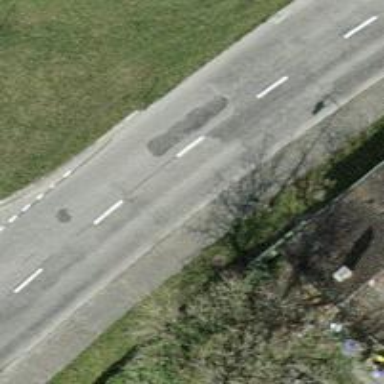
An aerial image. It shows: Tertiary road.